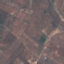
Label: PermanentCrop